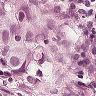
Metastatic tissue present: yes